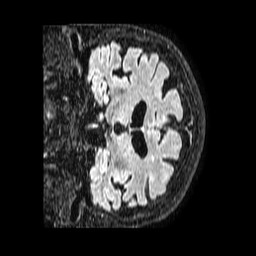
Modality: FLAIR
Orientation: coronal
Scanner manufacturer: philips
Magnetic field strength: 1.5 T
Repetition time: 4.8 s
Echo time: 0.3 s